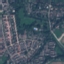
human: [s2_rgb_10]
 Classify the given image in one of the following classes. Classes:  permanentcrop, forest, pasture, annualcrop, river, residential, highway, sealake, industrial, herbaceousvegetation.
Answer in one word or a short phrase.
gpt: Residential